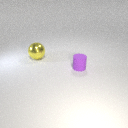
small purple rubber cylinder in front of large yellow metal sphere